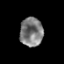
Tissue: prostate
Cell type: Epithelial cells
Senescence score: 0.321
Nuclear area (px): 651
Mean DAPI intensity: 124.82